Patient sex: M
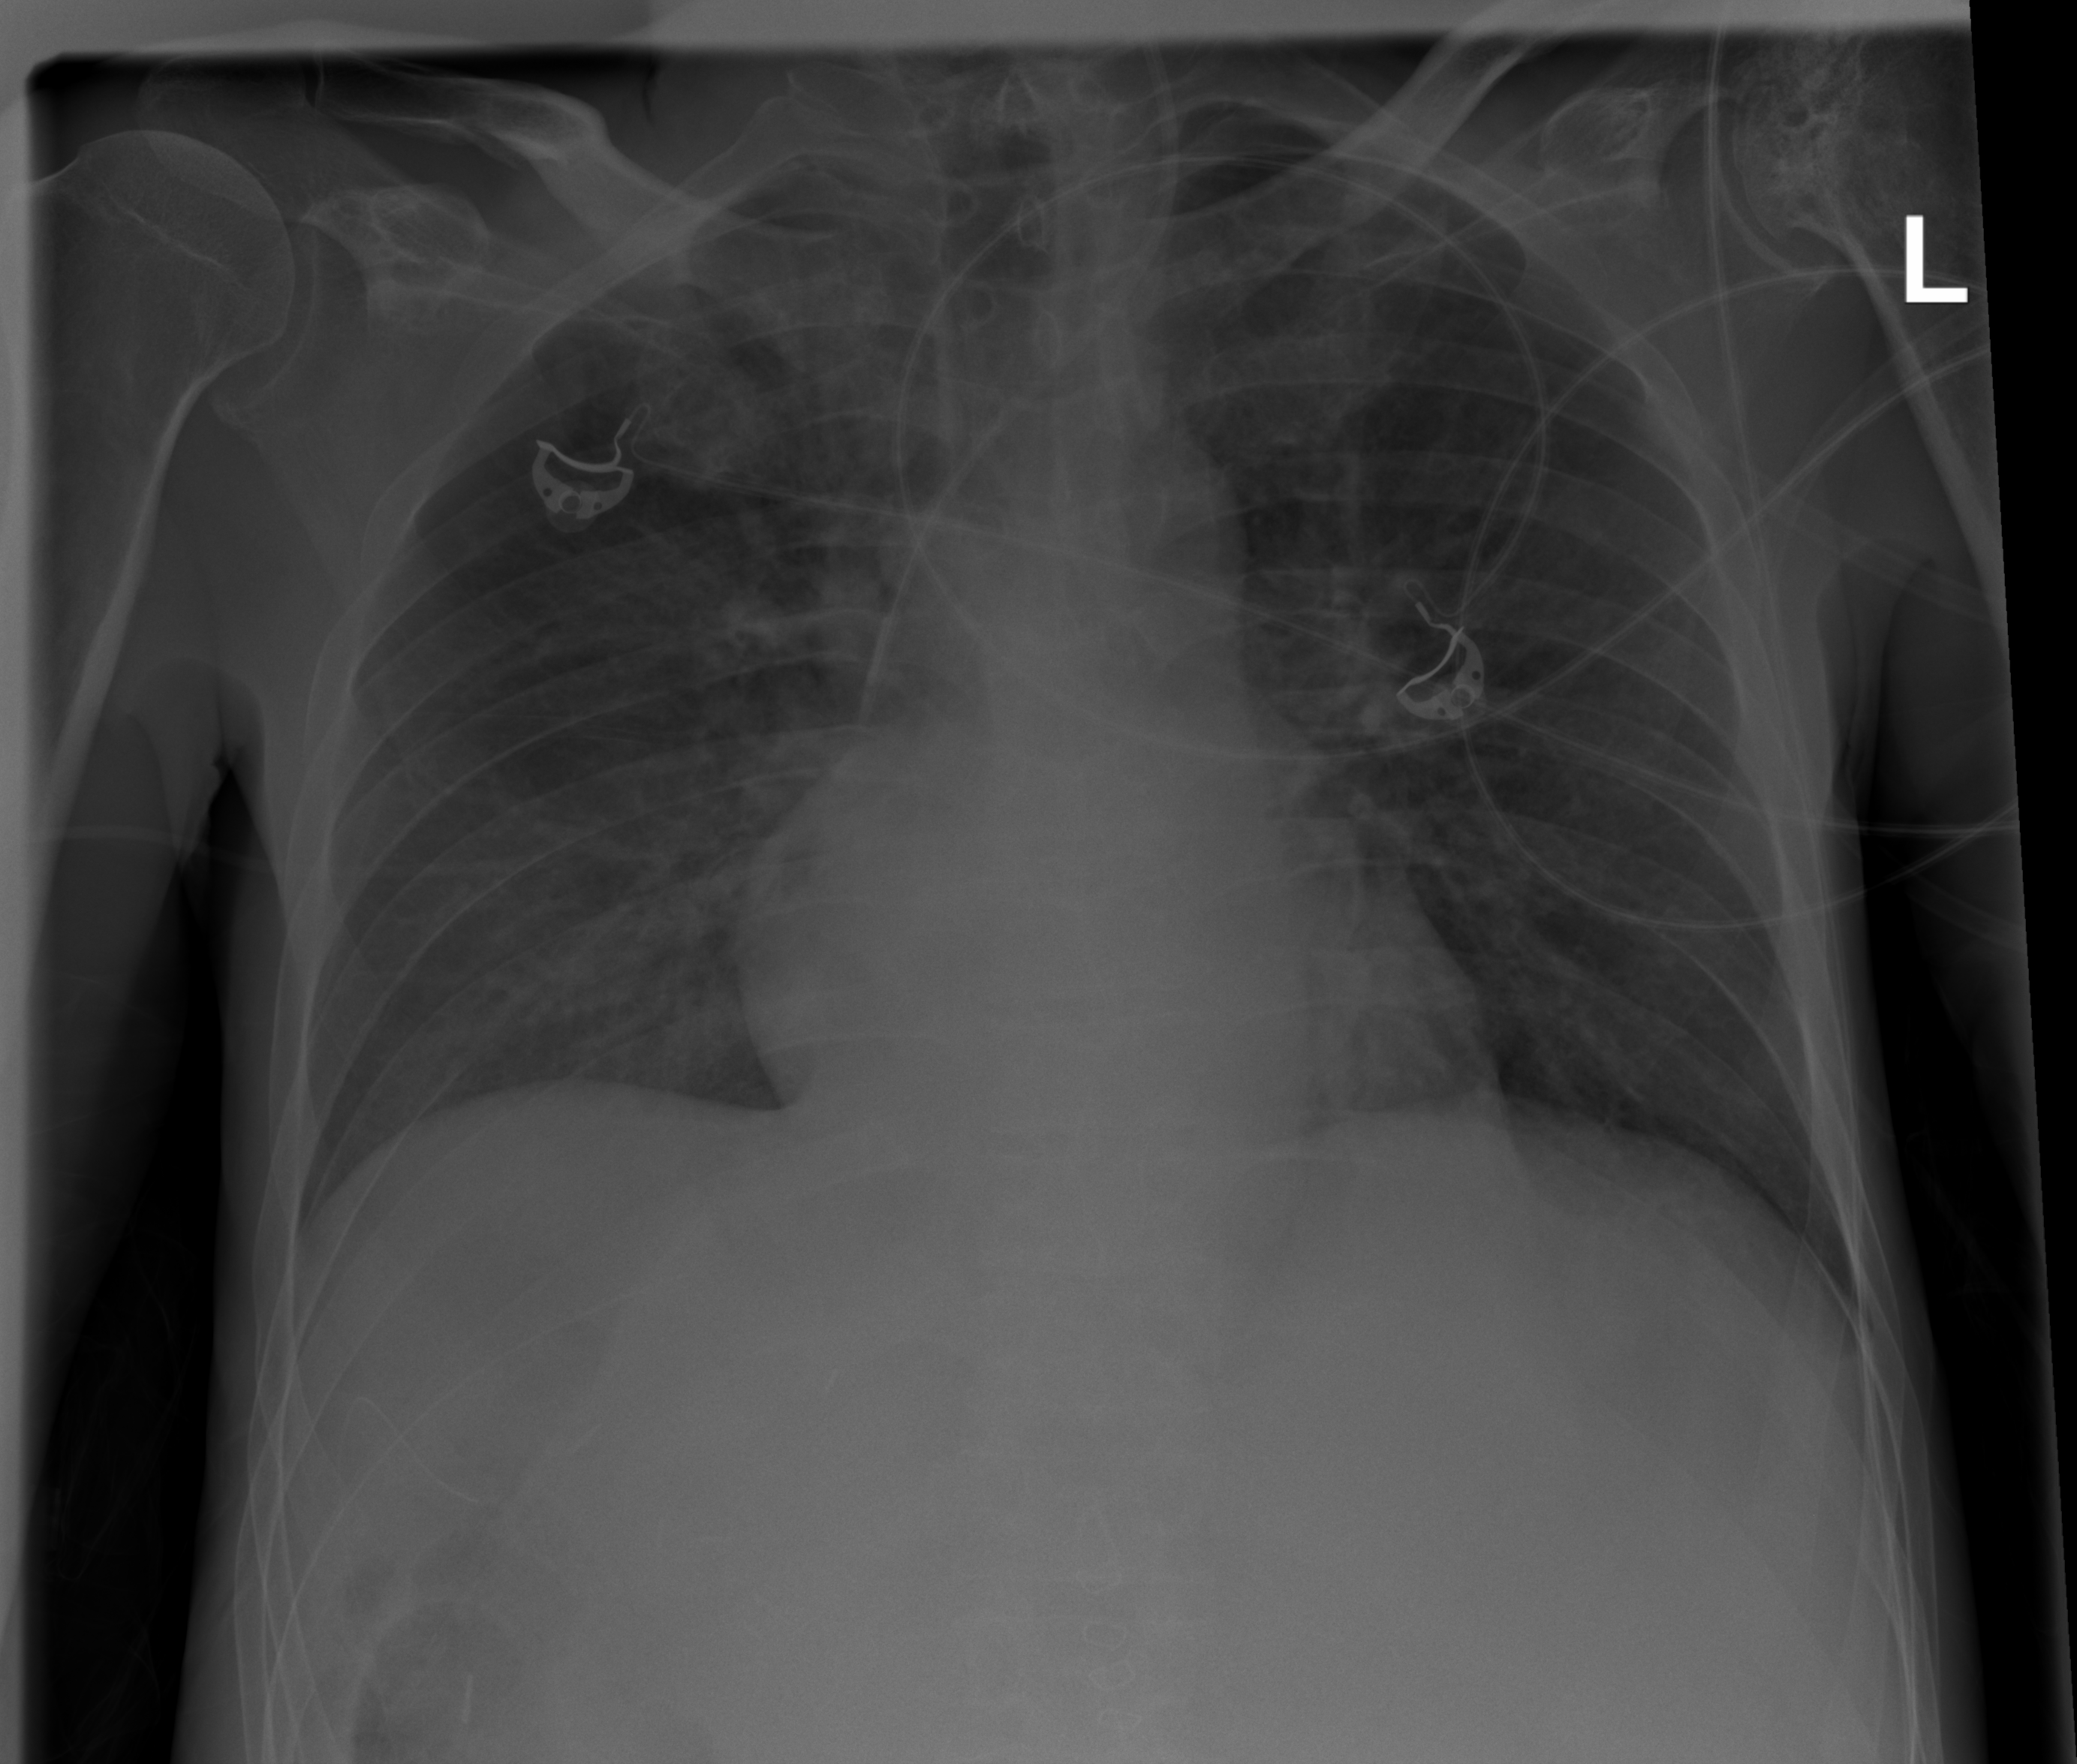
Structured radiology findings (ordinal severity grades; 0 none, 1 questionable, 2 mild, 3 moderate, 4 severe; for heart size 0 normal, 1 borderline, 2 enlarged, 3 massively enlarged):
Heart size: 1
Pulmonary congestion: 2
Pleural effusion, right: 1
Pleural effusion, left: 0
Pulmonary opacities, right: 2
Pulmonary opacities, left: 0
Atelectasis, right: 0
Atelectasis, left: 0